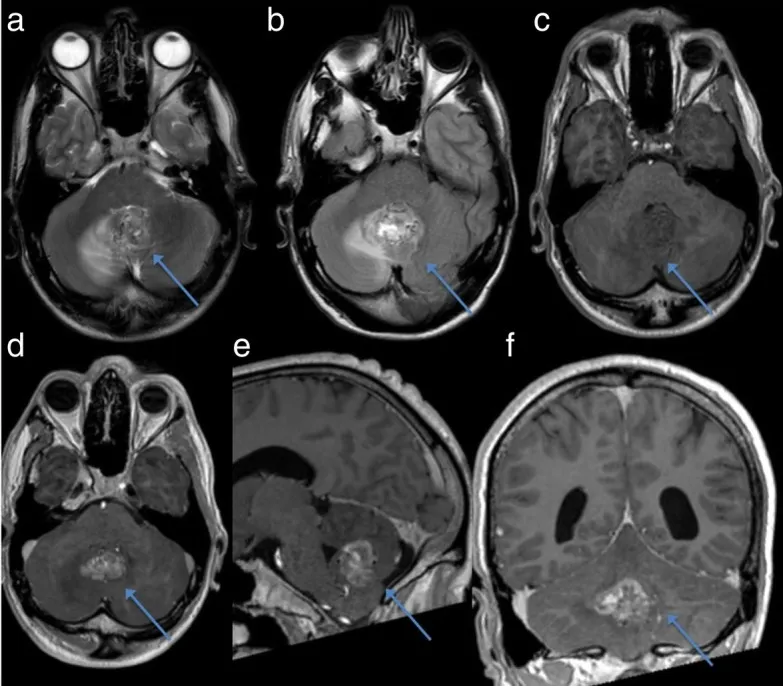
Pre-operative MRI brain demonstrating a heterogeneous, enhancing posterior fossa lesion with surrounding edema (blue arrow). 1a: Axial T2-weighted; 1b: Axial FLAIR; 1c: Axial T1-weighted pre-contrast; 1d: Axial T1-weighted post-contrast; 1e: Sagittal T1-weighted post-contrast; 1f: Coronal T1-weighted post-contrast.
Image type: radiology (mri)